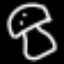
Label: mushroom